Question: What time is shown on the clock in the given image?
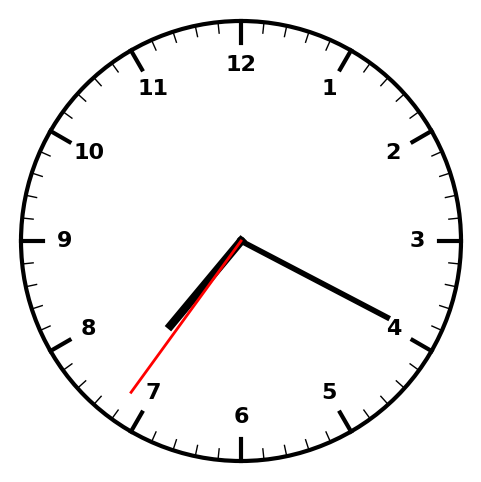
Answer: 07:19:36